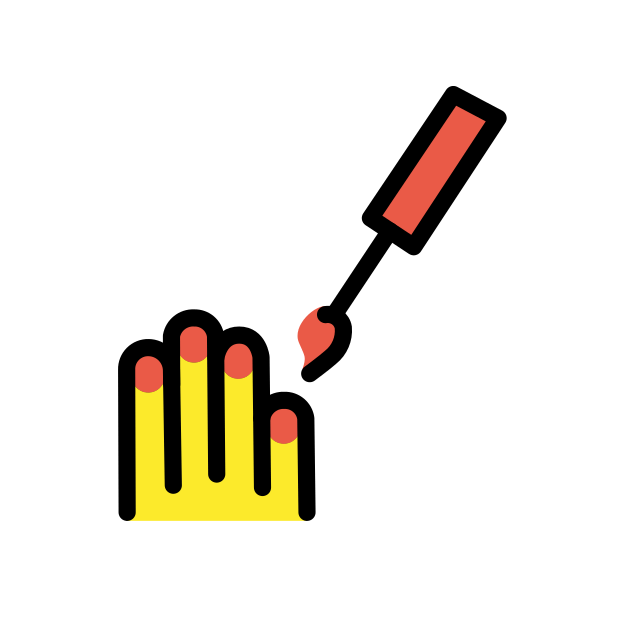
nail polish